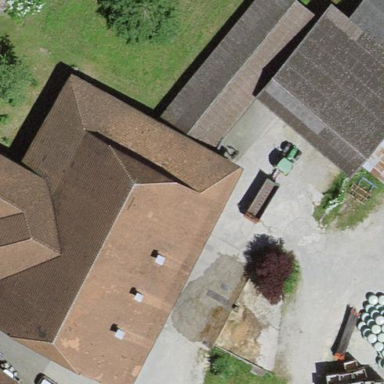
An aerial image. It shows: Rural barn.